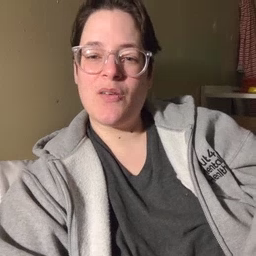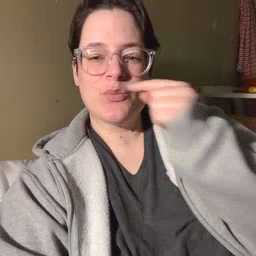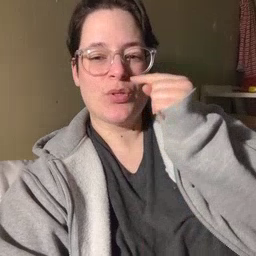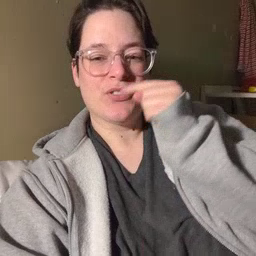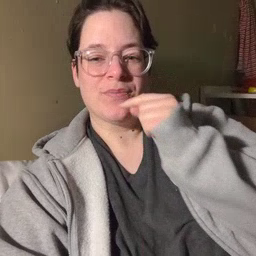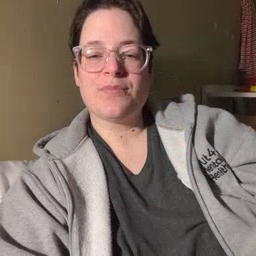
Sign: toothbrush